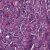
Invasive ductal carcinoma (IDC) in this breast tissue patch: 1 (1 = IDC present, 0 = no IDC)